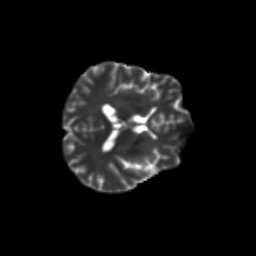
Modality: T2w
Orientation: axial
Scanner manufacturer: siemens
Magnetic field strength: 3 T
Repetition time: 9.2 s
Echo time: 0.084 s